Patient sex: M
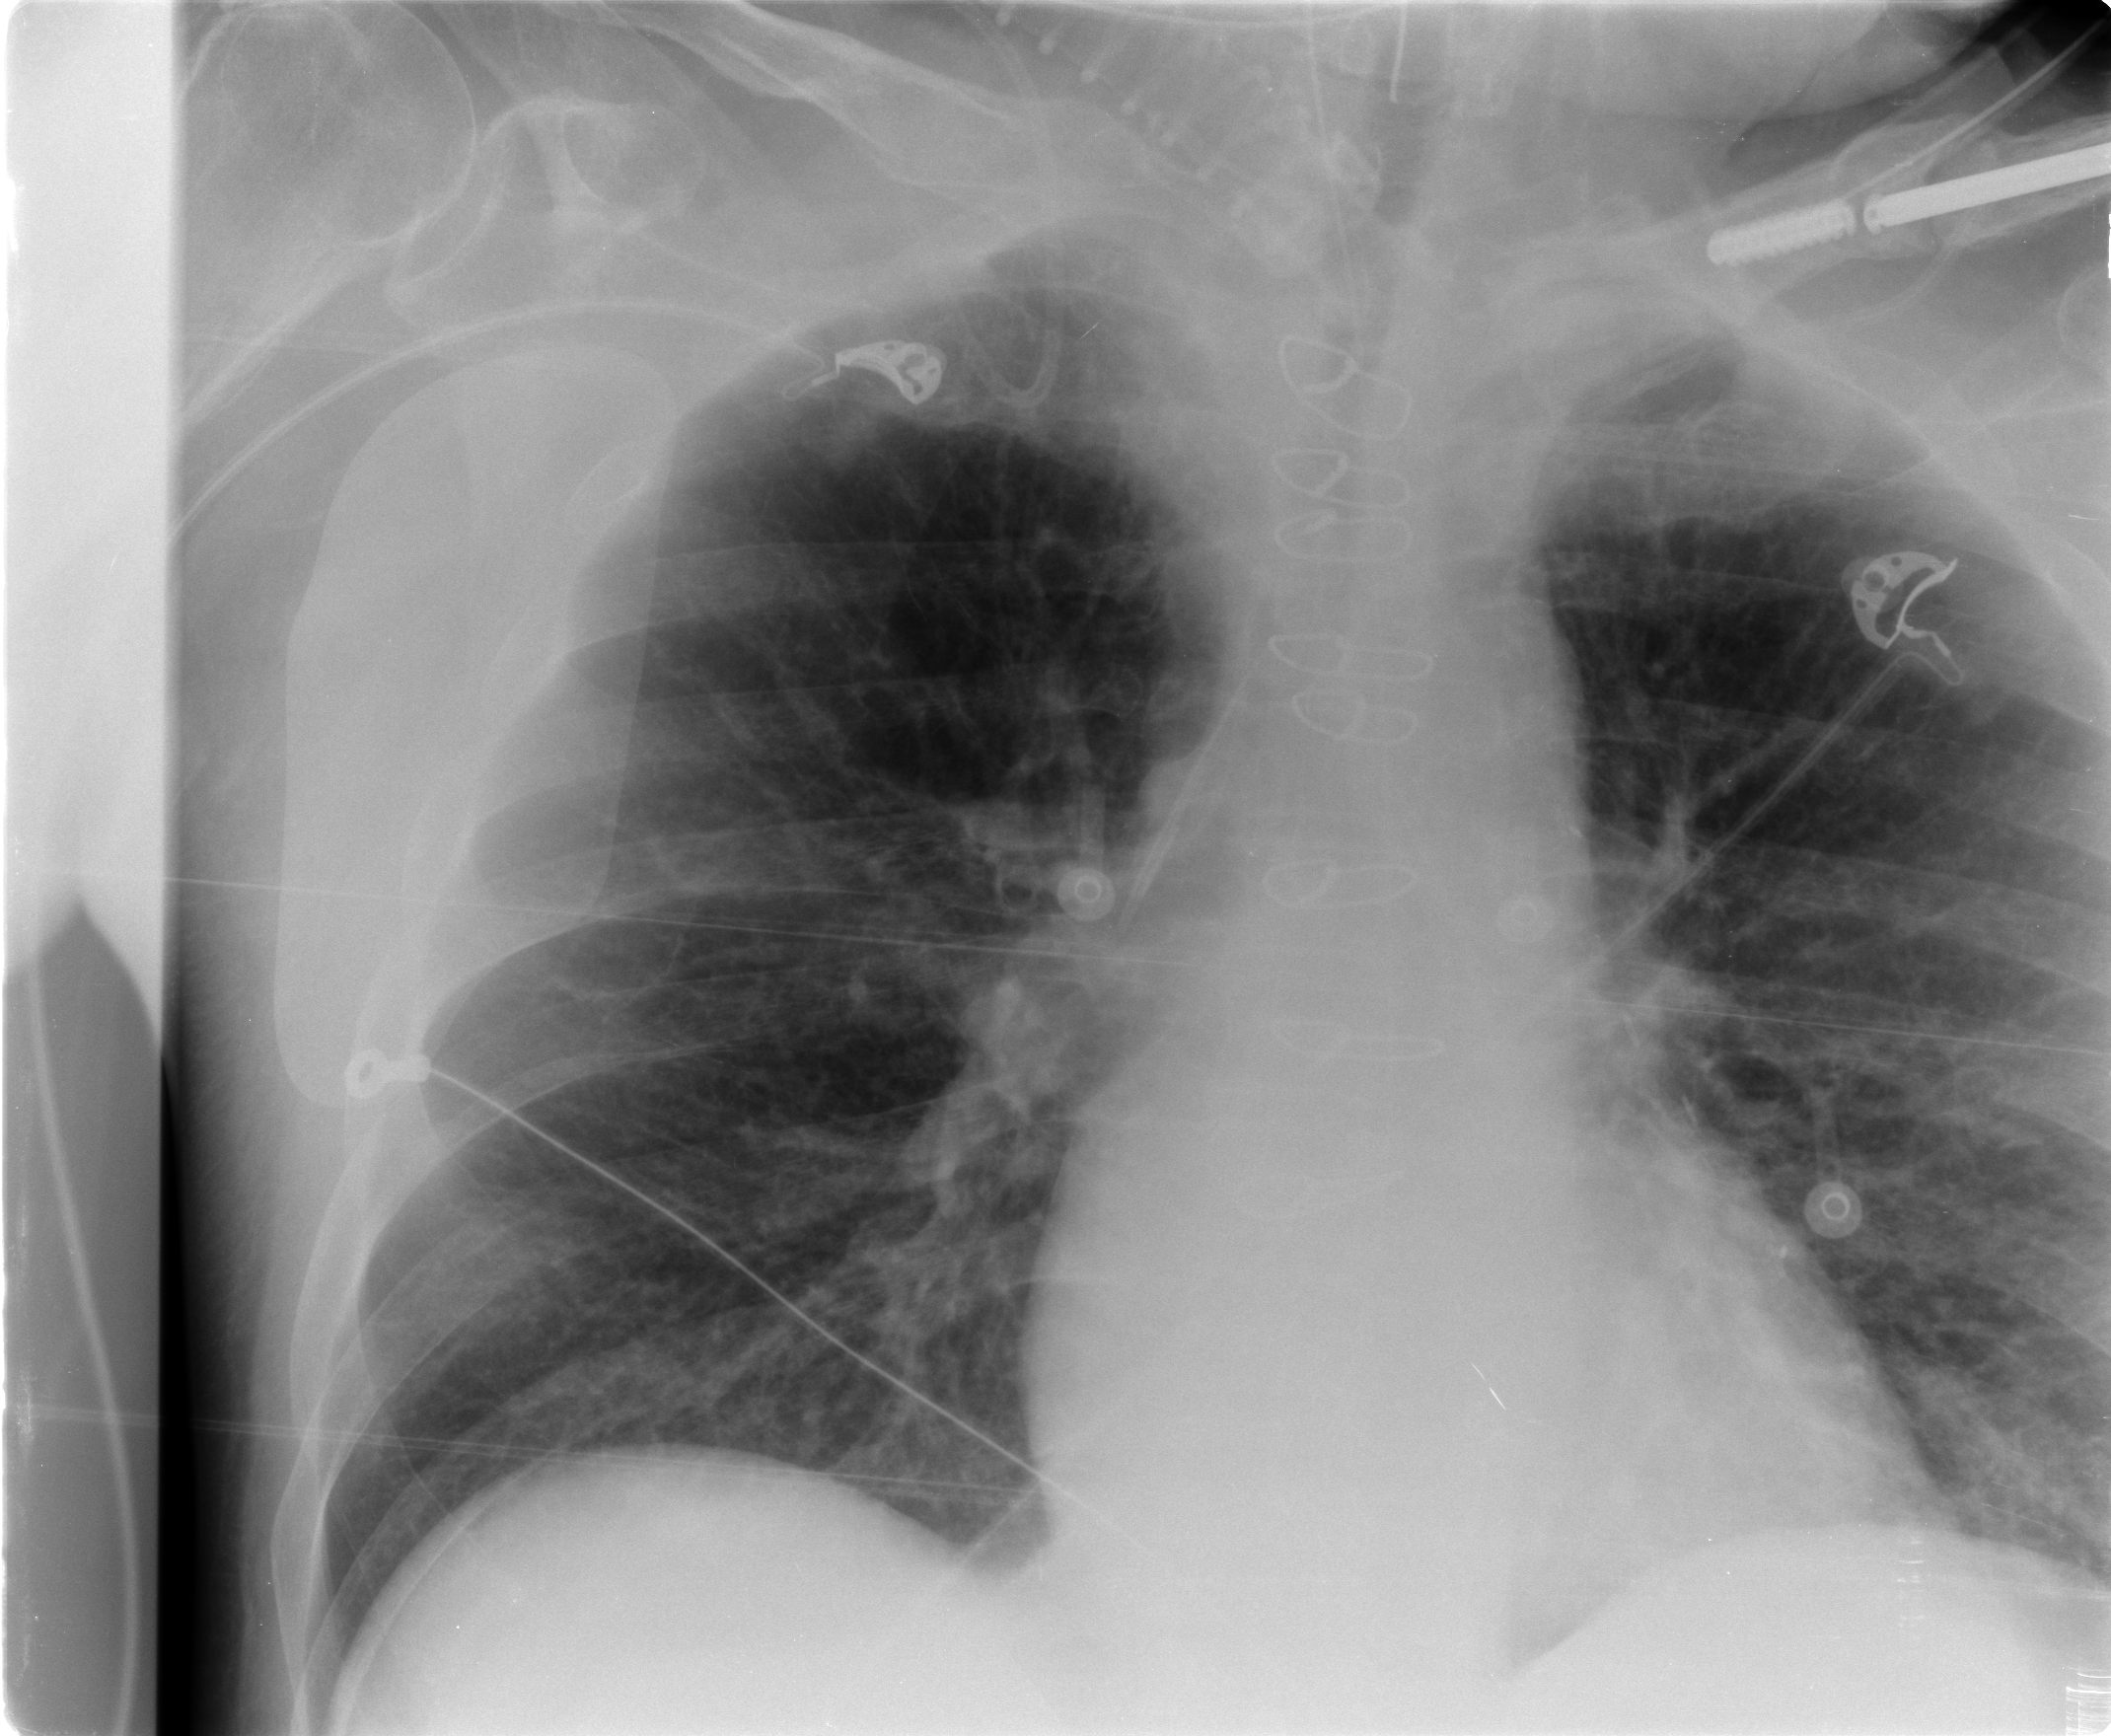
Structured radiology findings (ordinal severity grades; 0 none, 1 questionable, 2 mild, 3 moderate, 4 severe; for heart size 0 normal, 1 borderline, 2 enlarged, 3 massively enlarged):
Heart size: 0
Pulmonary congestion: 2
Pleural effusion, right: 0
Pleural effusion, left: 0
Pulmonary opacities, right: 0
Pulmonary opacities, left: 0
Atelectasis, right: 0
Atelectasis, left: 2